Question: I have a simple SSIS package, and I'd like to complicate it a little.
Right now, it executes a stored procedure in an OLE DB Source, and adds the rows returned from the stored procedure to the data flow. Then, for each row returned, it executes an OLE DB Command transform, executing a second stored procedure (in a second database), passing the columns from the source as parameters.

The second stored procedure performs a synchronization function, and I would like to log the grand total number of adds, deletes and updates. The "sync" stored procedure uses the OUTPUT clause of a MERGE statement to get this data and return it as a resultset.
I don't see a way to get this resultset out of the OLE DB Command transform. It does not allow me to add output columns.
Short of adding a Script Transform, is there a way for me to log the grand total of the add, delete and update columns?
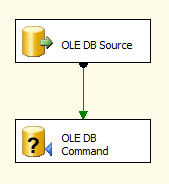
Answer: This is not as straight forward as it ought to be. That or I need to go back to SSIS class.
The OLE DB Command component can't add new rows to the dataflow, as it's a synchronous component.
It also cannot add new columns to the data flow. That's the first thing that was non-intuitive. So you'll see in my source, I have added an ActionName column of type nvarchar(10)/string length of 10. You could add the column in a Derived Column Transformation prior to the OLE DB Command component if you so wish.
Since I can't add rows to the data flow, that means I'm only able to use an OUTPUT parameter for my proc instead of using the recordset it could generate. Perhaps your stored procedure only allows for one row to be altered at a time and this is ok but has a general code smell to me.
## Table definition and set up
'''
CREATE TABLE dbo.so_27932430
(
SourceId int NOT NULL
, SourceValue varchar(20) NOT NULL
);
GO
INSERT INTO
dbo.so_27932430
(SourceId, SourceValue)
VALUES
(1, 'No change')
, (3,'Changed');
'''
## Stored Proc
'''
CREATE PROCEDURE
dbo.merge_27932430
(
@SourceId int
, @SourceValue varchar(20)
, @ActionName nvarchar(10) OUTPUT
)
AS
BEGIN
SET NOCOUNT ON;
DECLARE
@BloodyHack table
(
ActionName nvarchar(10) NOT NULL
, SourceId int NOT NULL
);
MERGE
dbo.so_27932430 AS T
USING
(
SELECT
D.SourceId
, D.SourceValue
FROM
(
SELECT @SourceId, @SourceValue
) D(SourceId, SourceValue)
) AS S
ON
(
T.SourceId = S.SourceId
)
WHEN
MATCHED
AND T.SourceValue <> S.SourceValue
THEN
UPDATE
SET
T.SourceValue = S.SourceValue
WHEN
NOT MATCHED THEN
INSERT
(
SourceId
, SourceValue
)
VALUES
(
SourceId
, SourceValue
)
OUTPUT
$action, S.SourceId
INTO
@BloodyHack;
/* Pick one, any one*/
SELECT
@ActionName = BH.ActionName
FROM
@BloodyHack AS BH
END
'''
## Source Query
'''
SELECT
D.SourceId
, D.SourceValue
, CAST(NULL AS nvarchar(10)) AS ActionName
FROM
(
VALUES
(1, 'No change')
, (2, 'I am new')
, (3,'I Changed')
) D(SourceId, SourceValue);
'''
## OLE DB Command setup
'''
EXECUTE dbo.merge_27932430 @SourceId = ?, @SourceValue = ?, @ActionName = ? OUTPUT;
'''
## Results

## References
- <URL>
## Biml
Assuming you have the free <URL> the following Biml was used to generate this package.
'''
<Biml xmlns="http://schemas.varigence.com/biml.xsd">
<Connections>
<OleDbConnection Name="CM_OLE" ConnectionString="Data Source=localhost\dev2014;Initial Catalog=tempdb;Provider=SQLNCLI10.1;Integrated Security=SSPI;Auto Translate=False;" />
</Connections>
<Packages>
<Package ConstraintMode="Linear" Name="so_27932430">
<Variables>
<Variable DataType="String" Name="QuerySource">
<![CDATA[SELECT
D.SourceId
, D.SourceValue
, CAST(NULL AS nvarchar(10)) AS ActionName
FROM
(
VALUES
(1, 'No change')
, (2, 'I am new')
, (3,'I Changed')
) D(SourceId, SourceValue);
]]></Variable>
<Variable DataType="String" Name="QueryCommand">EXECUTE dbo.merge_27932430 @SourceId = ?, @SourceValue = ?, @ActionName = ? OUTPUT;</Variable>
</Variables>
<Tasks>
<Dataflow Name="DFT OLEDB Test">
<Transformations>
<OleDbSource ConnectionName="CM_OLE" Name="OLESRC GenData">
<VariableInput VariableName="User.QuerySource" />
</OleDbSource>
<OleDbCommand ConnectionName="CM_OLE" Name="OLECMD Test">
<DirectInput>EXECUTE dbo.merge_27932430 @SourceId = ?, @SourceValue = ?, @ActionName = ? OUTPUT;</DirectInput>
<Parameters>
<Parameter SourceColumn="SourceId" DataType="Int32" TargetColumn="@SourceId"></Parameter>
<Parameter SourceColumn="SourceValue" DataType="AnsiString" Length="20" TargetColumn="@SourceValue"></Parameter>
<Parameter SourceColumn="ActionName" DataType="String" Length="10" TargetColumn="@ActionName"></Parameter>
</Parameters>
</OleDbCommand>
<DerivedColumns Name="DER PlaceHolder" />
</Transformations>
</Dataflow>
</Tasks>
</Package>
</Packages>
</Biml>
'''